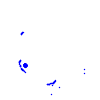
Particle: pion